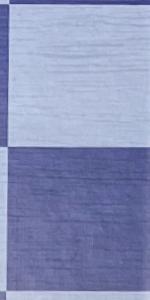
Label: Empty